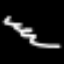
Label: squiggle